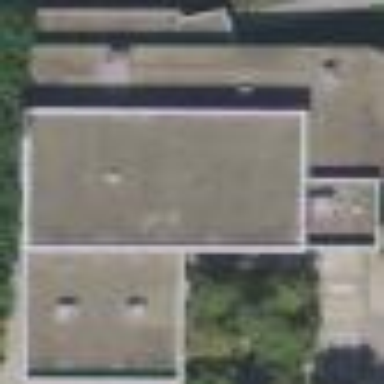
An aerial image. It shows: Office building.